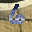
Label: 6